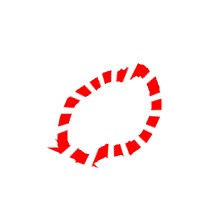
Shape: circle